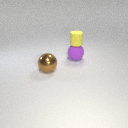
small yellow rubber cylinder above large purple rubber sphere